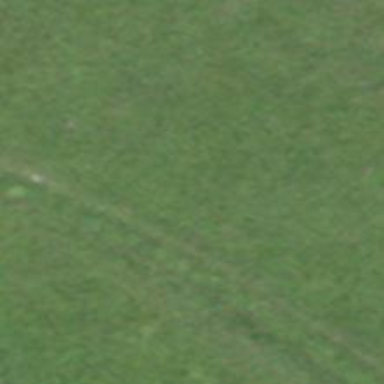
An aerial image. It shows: Track with ground surface of grade3.